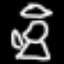
Label: angel